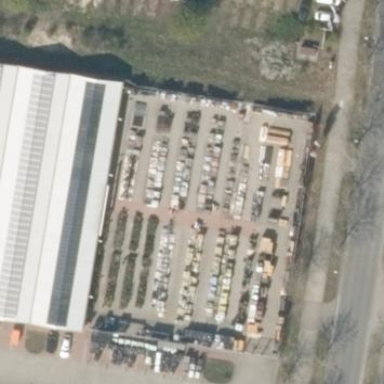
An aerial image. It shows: Garden center shop.